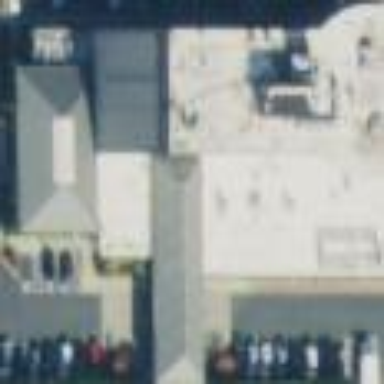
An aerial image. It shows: Hotel building.